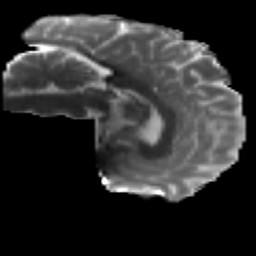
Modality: T2w
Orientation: sagittal
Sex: male
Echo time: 0.114 s